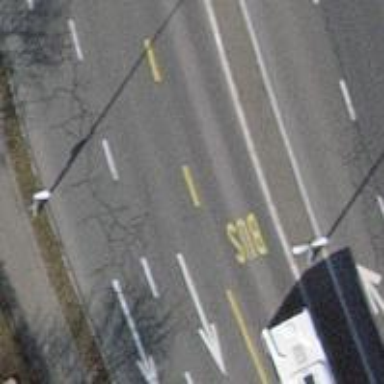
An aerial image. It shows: Tertiary road with asphalt surface and cycle lane.